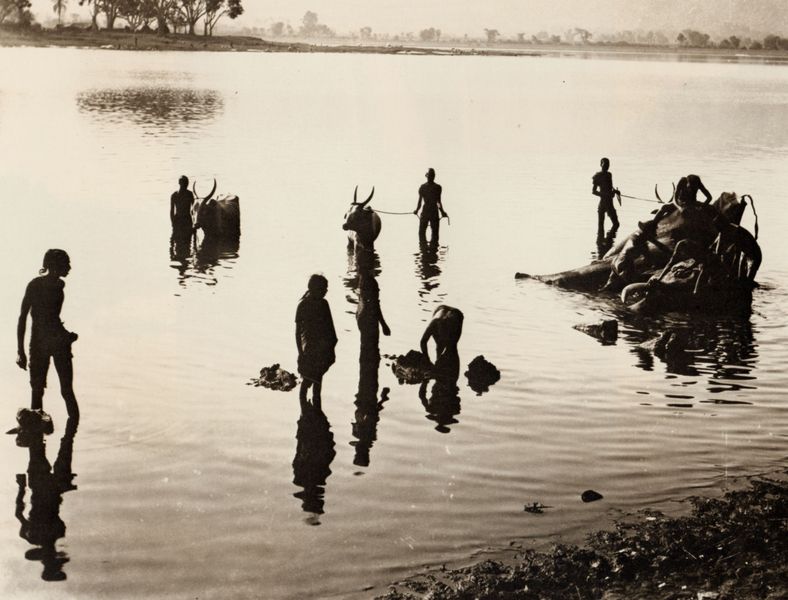
Titel: Südindien
Künstler: Raja Lala Deen Dayal
Schlagwörter: baum, berg, dunkel, himmel, mann, schatten, wasser, weiß, baden, bäume, fluss, frauen, landschaft, menschen, sand, see, ufer, wäsche, braun, frau, grau, hintergrund, licht, männer, schwarz, tier, tiere, mensch, stehen, stein, steine, horn, spiegel, ebene, ferne, kühe, morgen, spiegelung, stamm, vieh, weite, flach, gewässer, kind, kontrast, arbeit, kinder, sommer, strand, welle, wellen, leine, bündel, gepäck, russland, afrika, kuh, rind, geröll, sepia, auto, beladen, kies, wagen, unglück, steppe, foto, fotografie, photographie, bad, waschen, schwarze, rinder, kiesel, seil, oberfläche, schwarzweiss, photo, sieben, tränke, hörner, tränken, gegenlicht, armut, ochse, ochsen, indien, hirten, elefant, fischen, waschung, uferlinie, ureinwohner, reinigung, trist, büffel, abkühlung, ber, ganges, wasserbüffel, silhuetten, falch, elefefantenwaschung, horn#, apfrike, ghanges